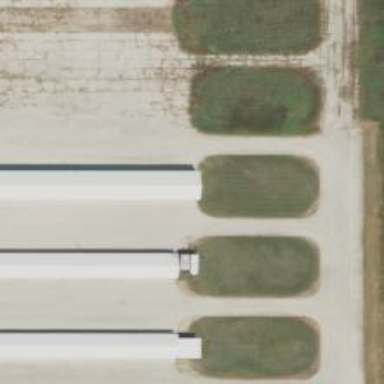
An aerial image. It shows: Image of taxiway at airport.